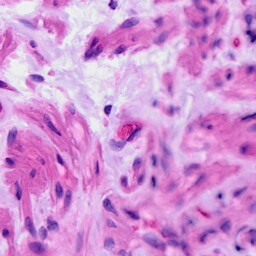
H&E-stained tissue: Ovarian